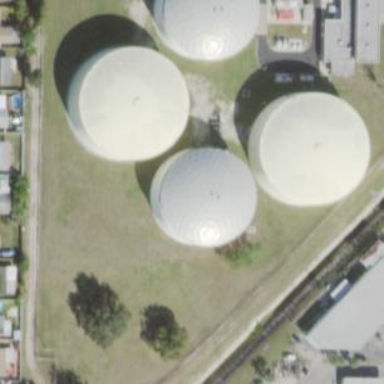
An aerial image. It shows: Building with dome-shaped roof that houses water storage tank.